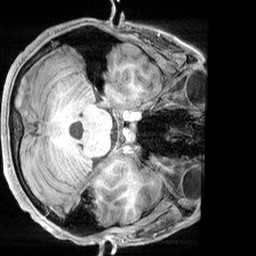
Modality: T1w
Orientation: axial
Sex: male
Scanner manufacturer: siemens
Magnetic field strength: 3 T
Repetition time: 2.3 s
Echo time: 0.00226 s